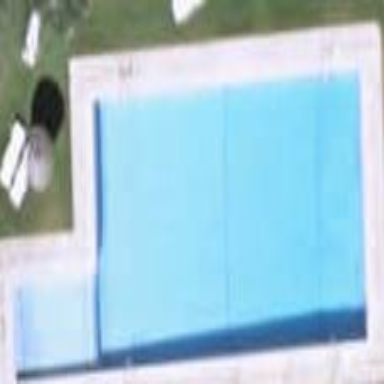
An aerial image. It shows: Swimming pool located in leisure land.